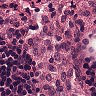
Metastatic tissue present: no